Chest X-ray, PA view. Patient: 61 years old, sex F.
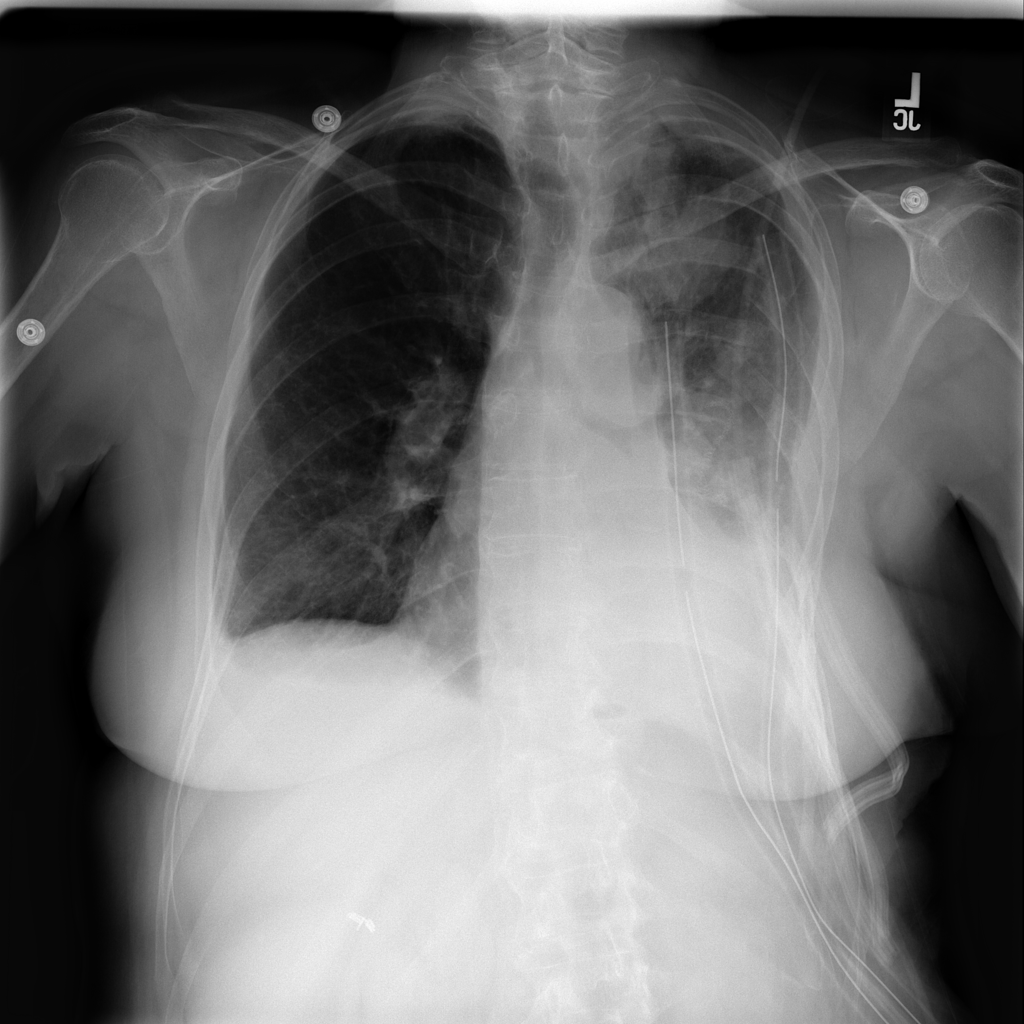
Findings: No Finding